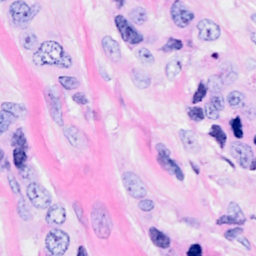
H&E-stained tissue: Breast